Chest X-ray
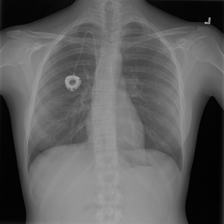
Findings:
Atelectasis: negative
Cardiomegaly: negative
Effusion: negative
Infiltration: negative
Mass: negative
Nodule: negative
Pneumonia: negative
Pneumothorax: negative
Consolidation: negative
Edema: negative
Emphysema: negative
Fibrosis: negative
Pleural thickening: negative
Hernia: negative